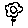
Label: flower